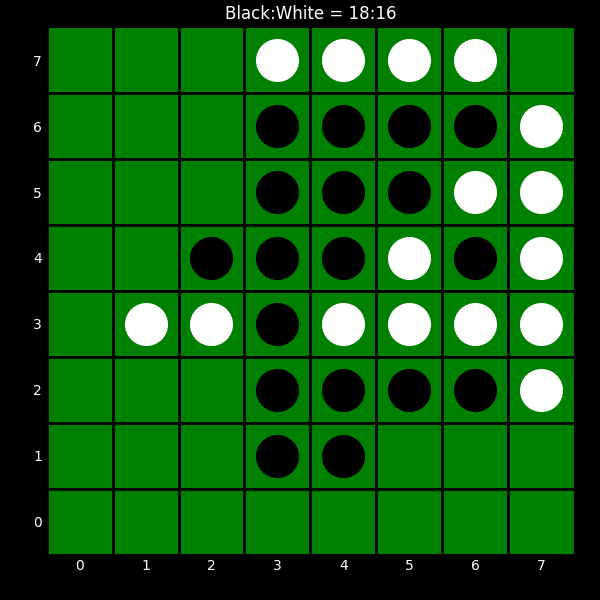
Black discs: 18
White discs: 16